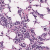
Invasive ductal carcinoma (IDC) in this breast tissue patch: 1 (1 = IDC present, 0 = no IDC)